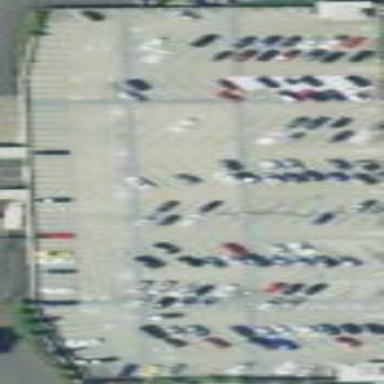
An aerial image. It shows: Multi-storey parking building.